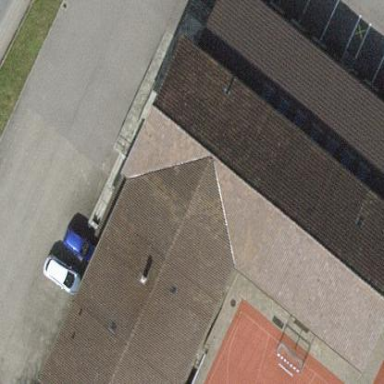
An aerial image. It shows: School building.